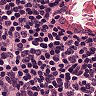
Metastatic tissue present: no